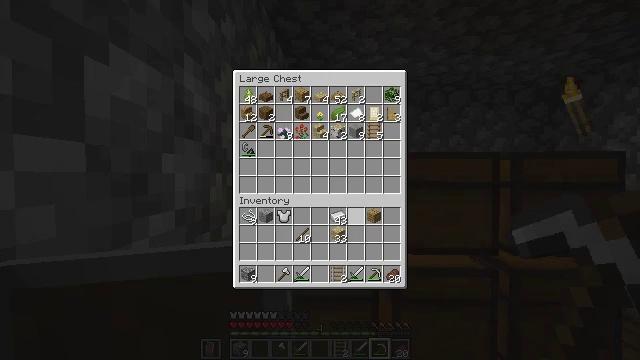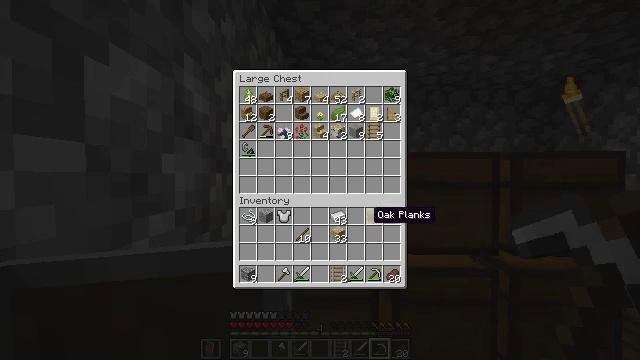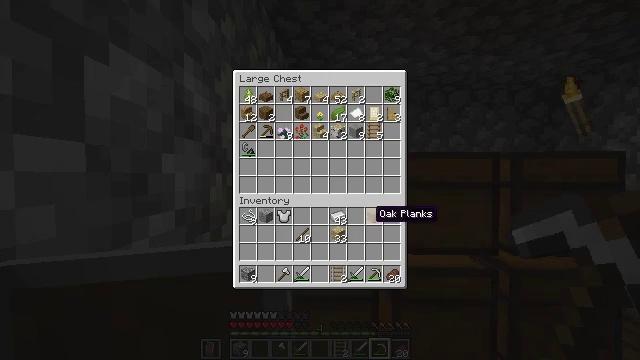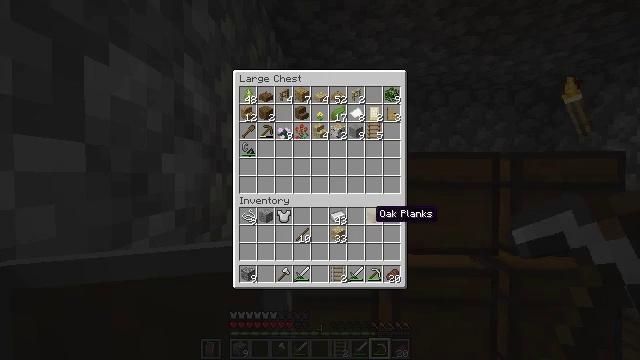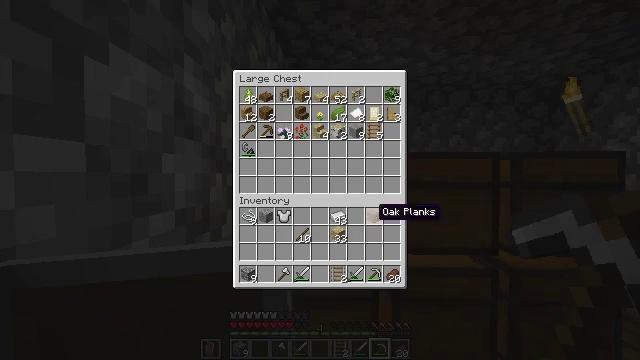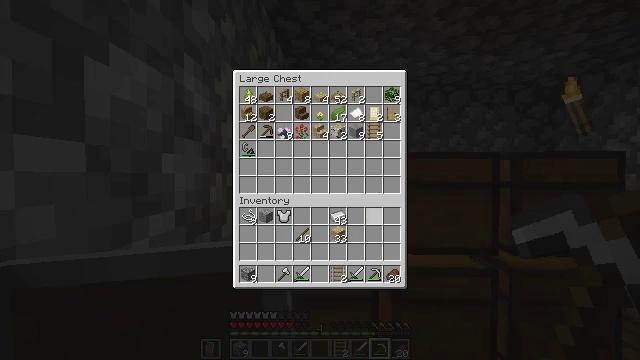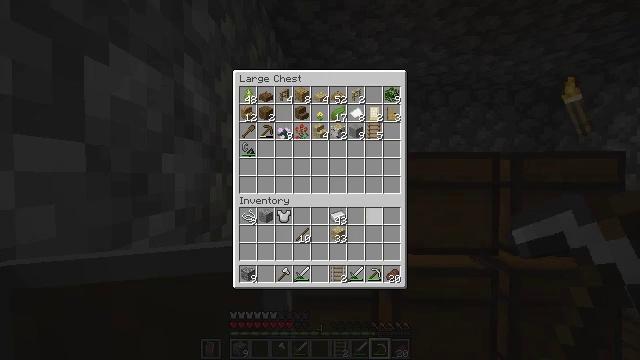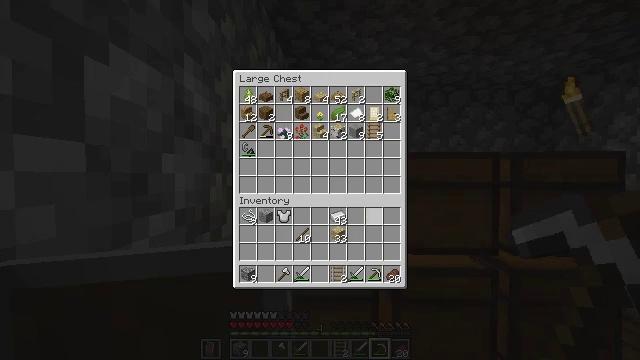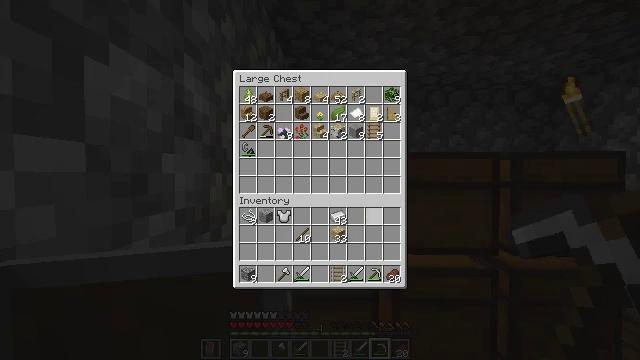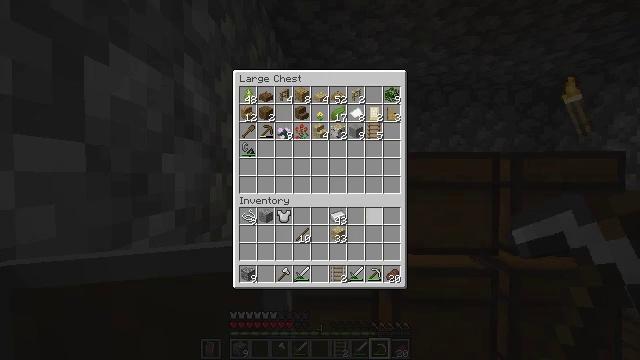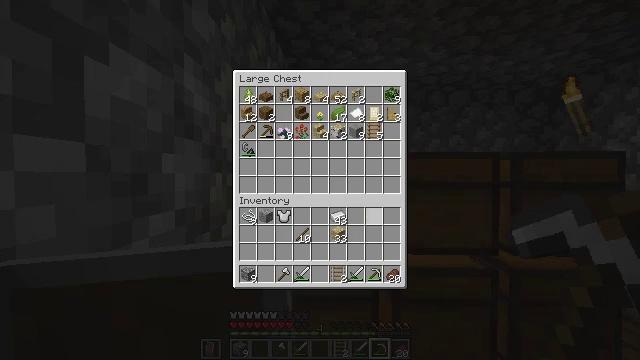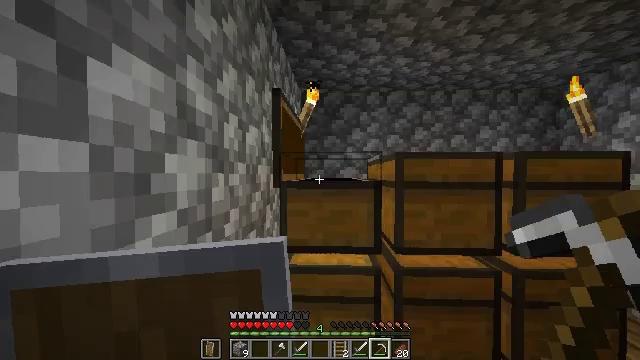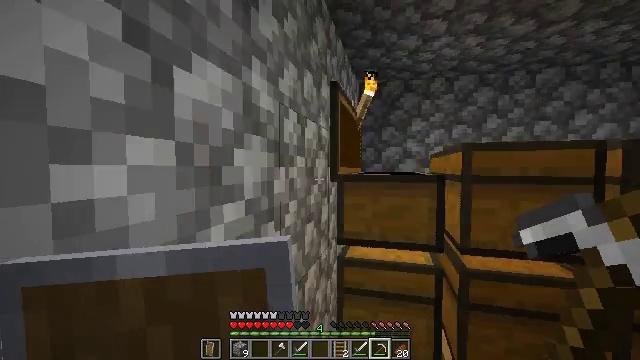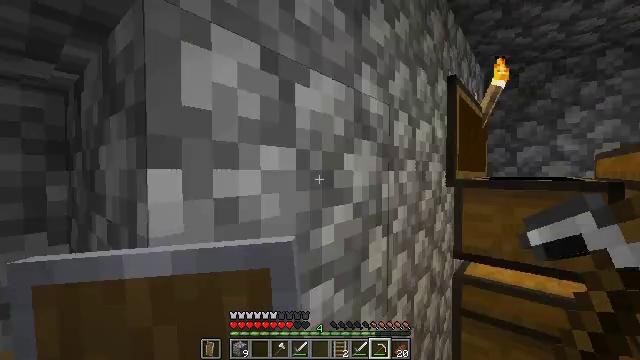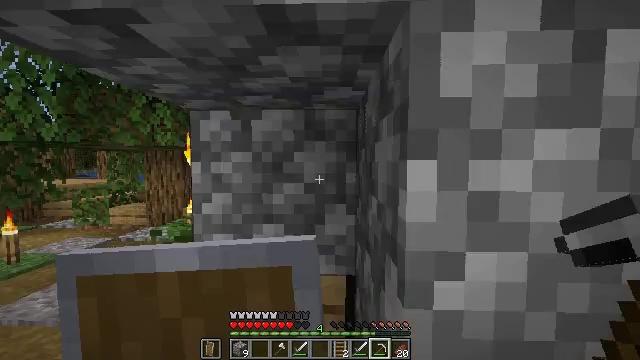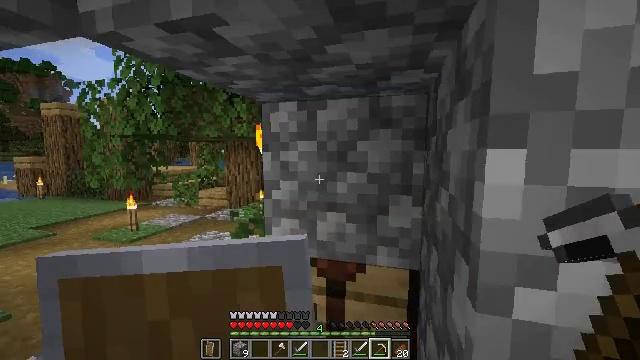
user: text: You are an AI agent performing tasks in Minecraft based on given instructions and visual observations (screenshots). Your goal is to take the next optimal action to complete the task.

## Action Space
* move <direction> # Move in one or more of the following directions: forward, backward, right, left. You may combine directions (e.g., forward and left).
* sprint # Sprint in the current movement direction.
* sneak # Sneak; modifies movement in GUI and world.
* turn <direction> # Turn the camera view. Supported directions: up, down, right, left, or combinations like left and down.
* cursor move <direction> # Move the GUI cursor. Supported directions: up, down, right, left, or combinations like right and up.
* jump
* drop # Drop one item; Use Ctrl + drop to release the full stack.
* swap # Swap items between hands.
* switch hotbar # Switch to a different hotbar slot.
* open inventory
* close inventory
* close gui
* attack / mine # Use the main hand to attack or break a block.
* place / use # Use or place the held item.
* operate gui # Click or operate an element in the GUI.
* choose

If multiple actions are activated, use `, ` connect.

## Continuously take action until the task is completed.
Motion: motion action
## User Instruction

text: Craft the fishing rod at the crafting table.
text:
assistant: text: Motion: sneak, cursor move right
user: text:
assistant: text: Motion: sneak
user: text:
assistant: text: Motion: sneak
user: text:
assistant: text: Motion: sneak
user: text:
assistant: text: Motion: sneak, operate gui
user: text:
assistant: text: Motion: sneak, operate gui
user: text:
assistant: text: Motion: sneak, operate gui
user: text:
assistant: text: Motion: sneak
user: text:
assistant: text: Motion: sneak
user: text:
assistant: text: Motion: sneak
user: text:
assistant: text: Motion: close inventory
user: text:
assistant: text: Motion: turn left and down, close inventory
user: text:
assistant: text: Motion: turn left, close inventory
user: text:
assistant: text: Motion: turn left and down, close inventory
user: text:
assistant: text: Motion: turn left and down
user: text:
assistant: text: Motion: move left
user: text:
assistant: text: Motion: move left, turn down
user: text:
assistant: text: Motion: move left, turn right and down
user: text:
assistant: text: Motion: move left, turn right and down
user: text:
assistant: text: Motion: move left, turn right and down
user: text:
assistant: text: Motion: turn right and down
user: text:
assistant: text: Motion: move back, turn right and down
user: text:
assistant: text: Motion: move back, turn right and down
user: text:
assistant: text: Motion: move back, turn right
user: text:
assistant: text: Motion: turn right
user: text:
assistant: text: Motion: turn up
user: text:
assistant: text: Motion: no_op
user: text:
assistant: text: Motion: use / place
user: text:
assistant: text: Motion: use / place
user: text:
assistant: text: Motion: turn up, use / place